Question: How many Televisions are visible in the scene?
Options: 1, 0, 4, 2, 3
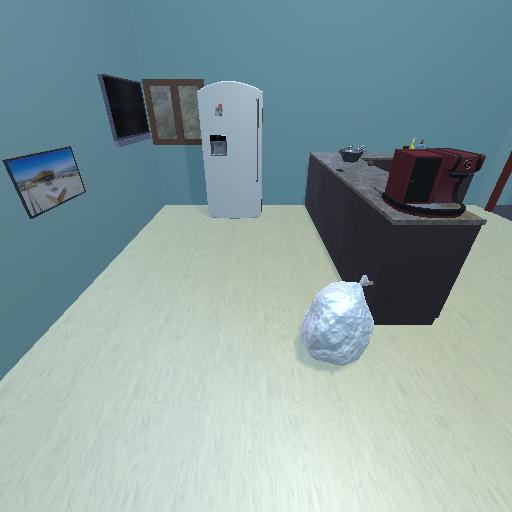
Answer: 1